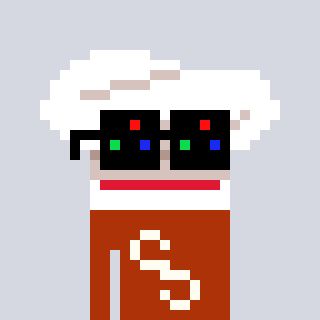
a pixel art character with square black sunglasses, a chef hat-shaped head and a hotbrown-colored body on a cool background